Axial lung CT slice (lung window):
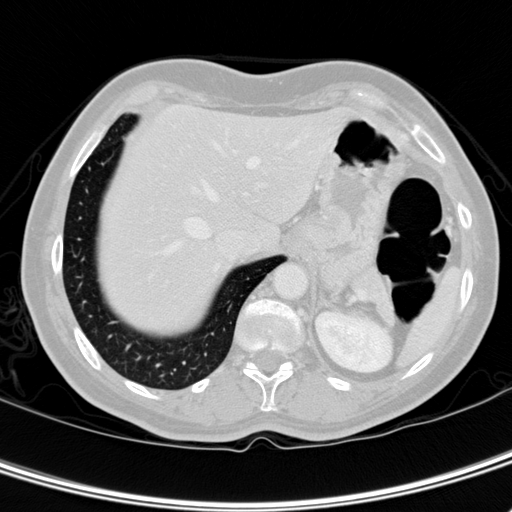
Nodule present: no